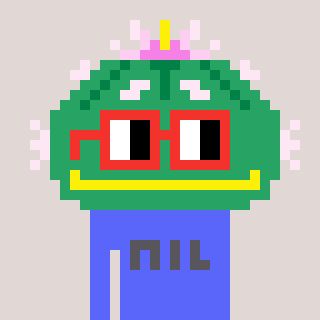
a pixel art character with square red glasses, a peyote-shaped head and a purple-colored body on a warm background